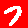
Digit: 7